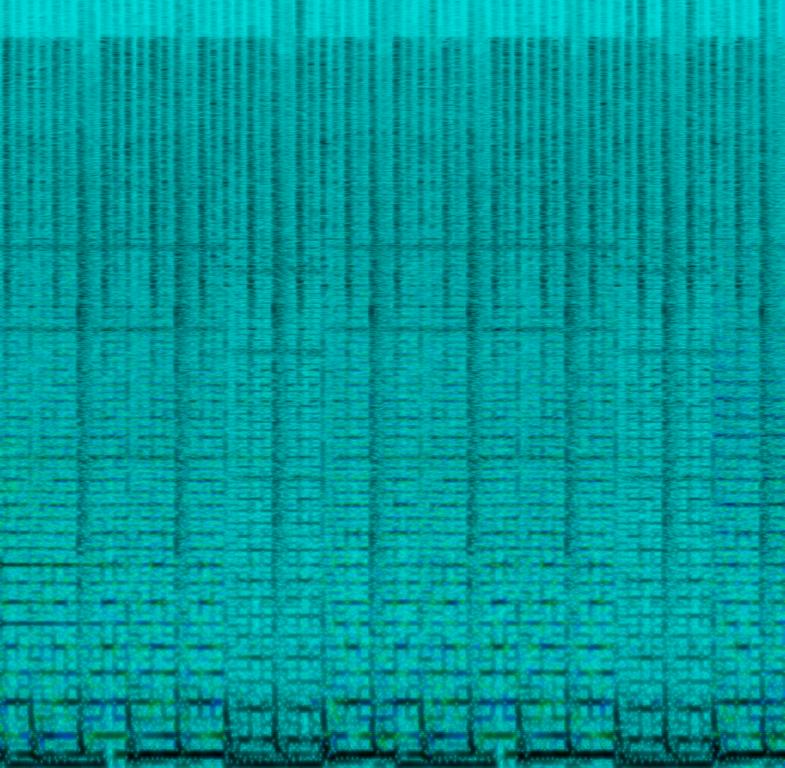
The low quality recording features an electro song that consists of a filter modulated bass, repetitive, echoing electric guitar melody, punchy kick and snare hits, shimmering hi hats and a saxophone solo melody played at the end. It sounds passionate and energetic.